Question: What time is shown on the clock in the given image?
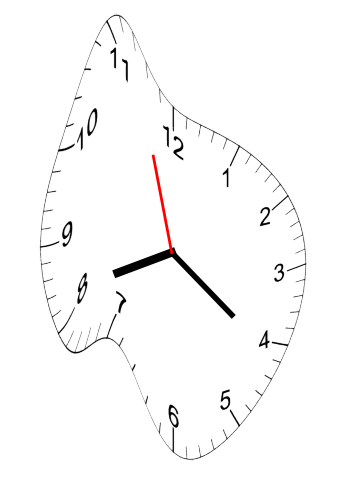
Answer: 08:20:57